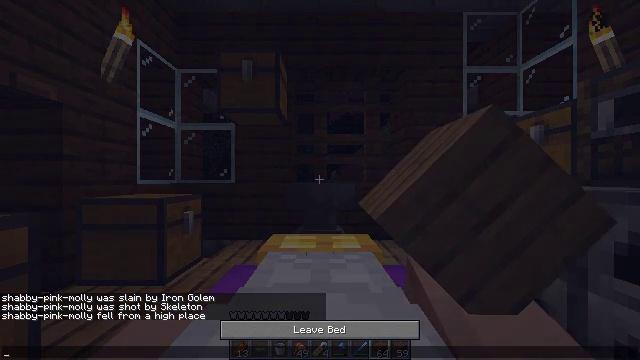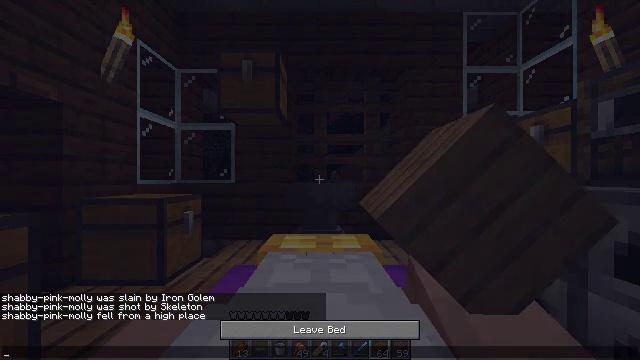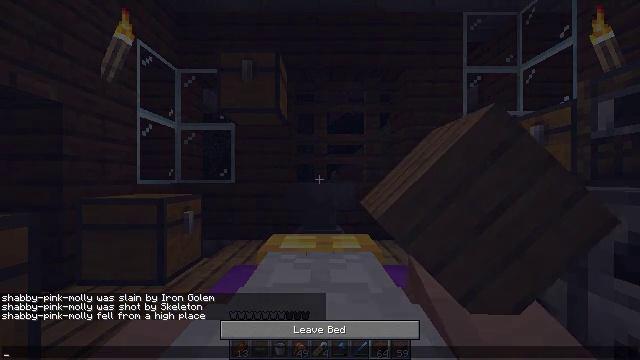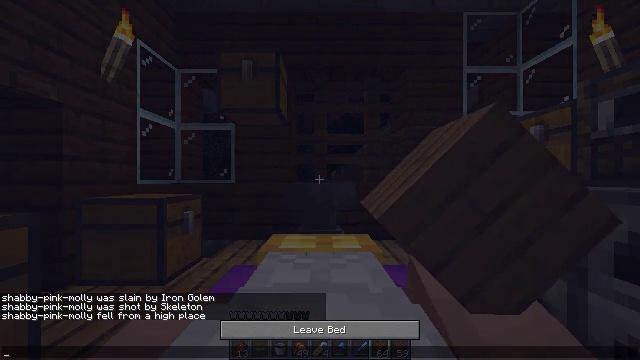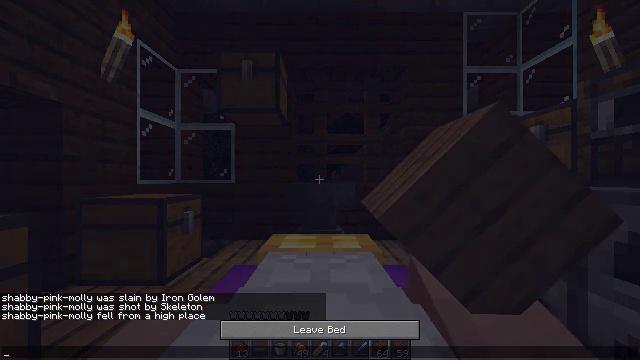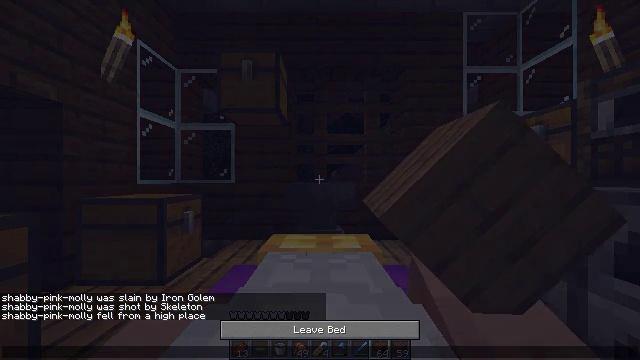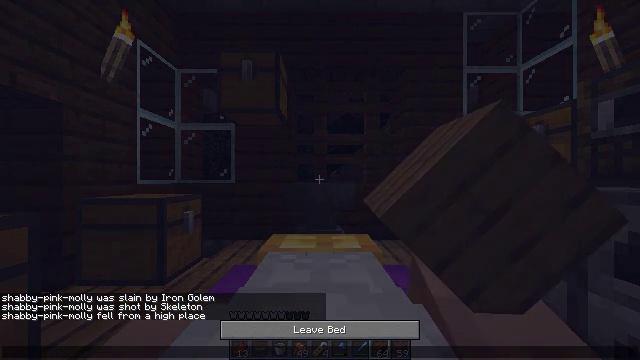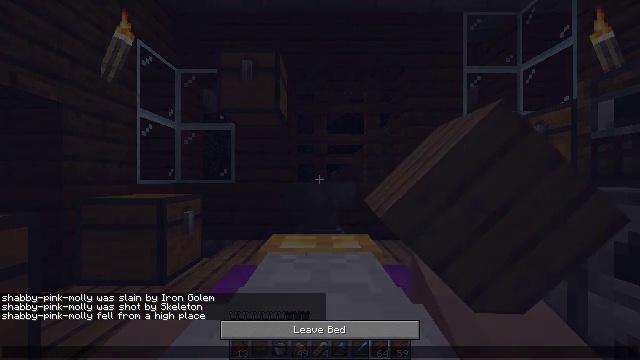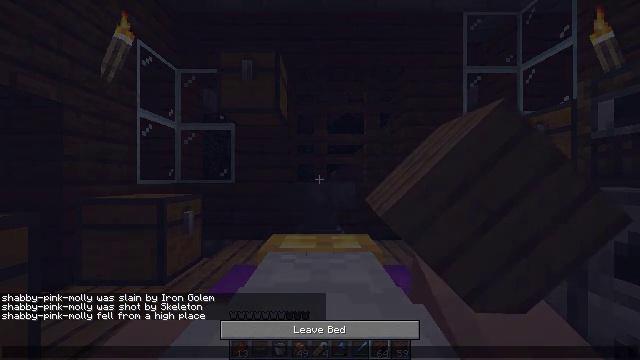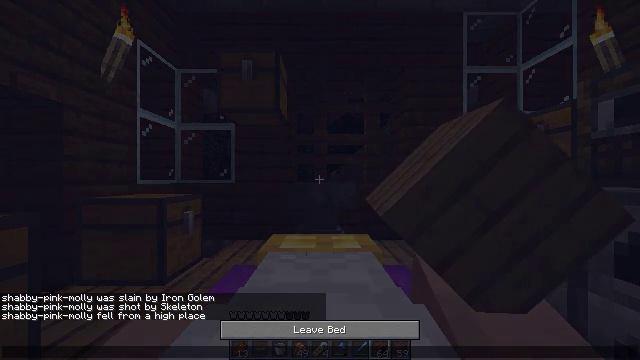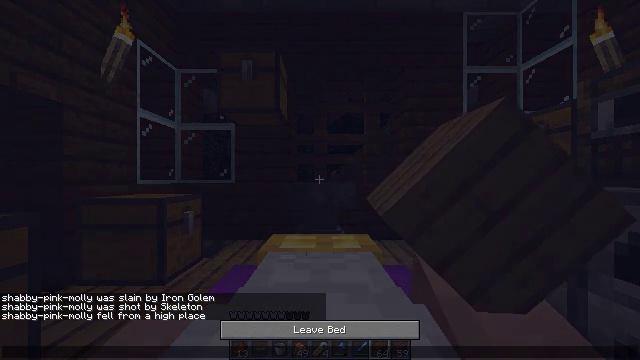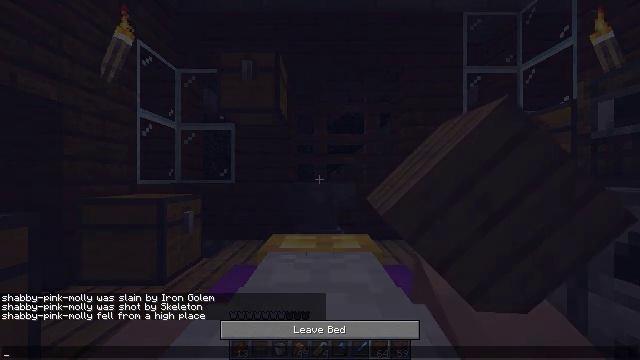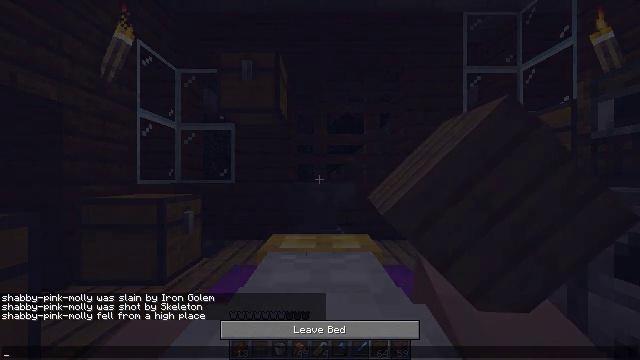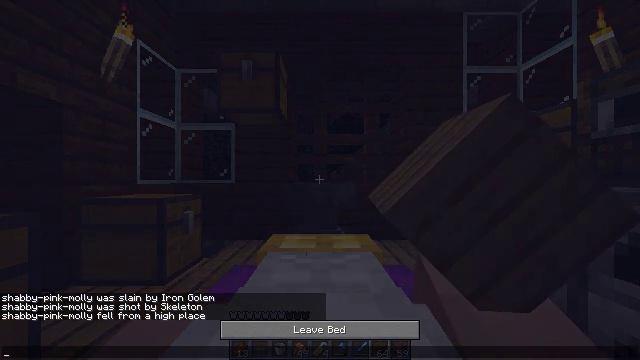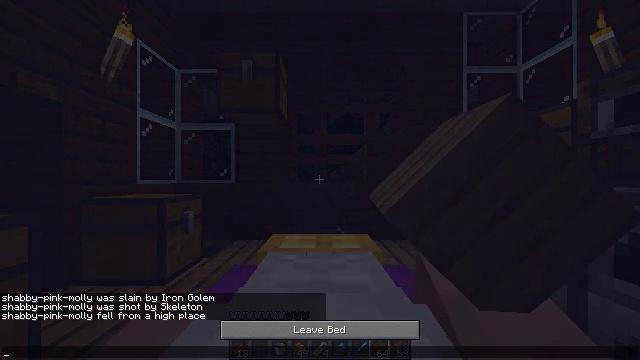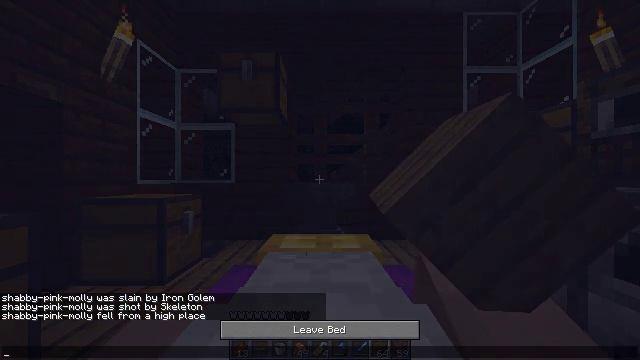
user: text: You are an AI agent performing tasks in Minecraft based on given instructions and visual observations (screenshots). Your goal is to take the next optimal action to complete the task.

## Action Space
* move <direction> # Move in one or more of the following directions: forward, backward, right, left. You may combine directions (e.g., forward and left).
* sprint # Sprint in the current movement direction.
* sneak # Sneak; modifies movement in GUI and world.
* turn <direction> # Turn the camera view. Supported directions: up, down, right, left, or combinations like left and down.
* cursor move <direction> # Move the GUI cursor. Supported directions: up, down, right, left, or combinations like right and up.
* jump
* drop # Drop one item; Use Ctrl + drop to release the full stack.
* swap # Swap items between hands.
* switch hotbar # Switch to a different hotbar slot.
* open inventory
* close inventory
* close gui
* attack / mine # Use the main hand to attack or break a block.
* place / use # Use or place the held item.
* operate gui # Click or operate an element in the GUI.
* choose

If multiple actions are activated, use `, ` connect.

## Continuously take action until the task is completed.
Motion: motion action
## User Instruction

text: Use the crafting table to make a spruce pressure plate.
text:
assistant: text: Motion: no_op
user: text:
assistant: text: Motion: no_op
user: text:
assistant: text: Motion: no_op
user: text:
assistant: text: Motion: no_op
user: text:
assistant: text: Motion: no_op
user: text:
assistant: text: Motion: no_op
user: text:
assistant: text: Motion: no_op
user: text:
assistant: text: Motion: no_op
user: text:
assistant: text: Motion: no_op
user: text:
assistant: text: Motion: no_op
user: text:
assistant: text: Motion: no_op
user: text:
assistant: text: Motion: no_op
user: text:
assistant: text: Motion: no_op
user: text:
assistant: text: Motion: no_op
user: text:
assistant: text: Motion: no_op
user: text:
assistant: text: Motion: no_op
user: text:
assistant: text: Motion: no_op
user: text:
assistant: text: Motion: no_op
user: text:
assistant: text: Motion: no_op
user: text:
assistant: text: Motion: no_op
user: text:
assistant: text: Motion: no_op
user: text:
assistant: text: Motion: no_op
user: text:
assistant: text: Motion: no_op
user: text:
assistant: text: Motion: no_op
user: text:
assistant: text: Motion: no_op
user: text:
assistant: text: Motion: no_op
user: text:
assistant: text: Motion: no_op
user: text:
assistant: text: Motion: no_op
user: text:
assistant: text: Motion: close gui
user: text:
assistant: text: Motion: no_op